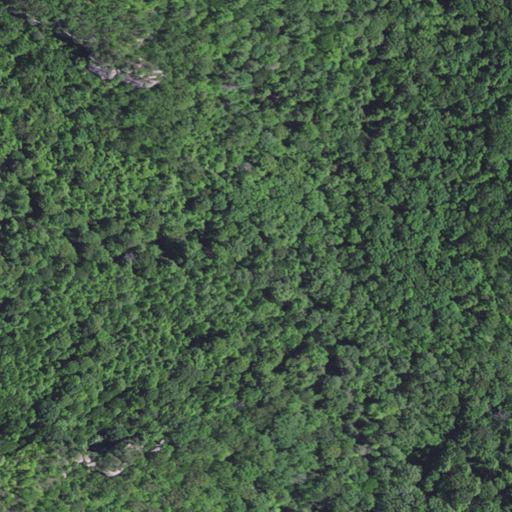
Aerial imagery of valley in Kentucky named Mack Hollow containing only mixed forest